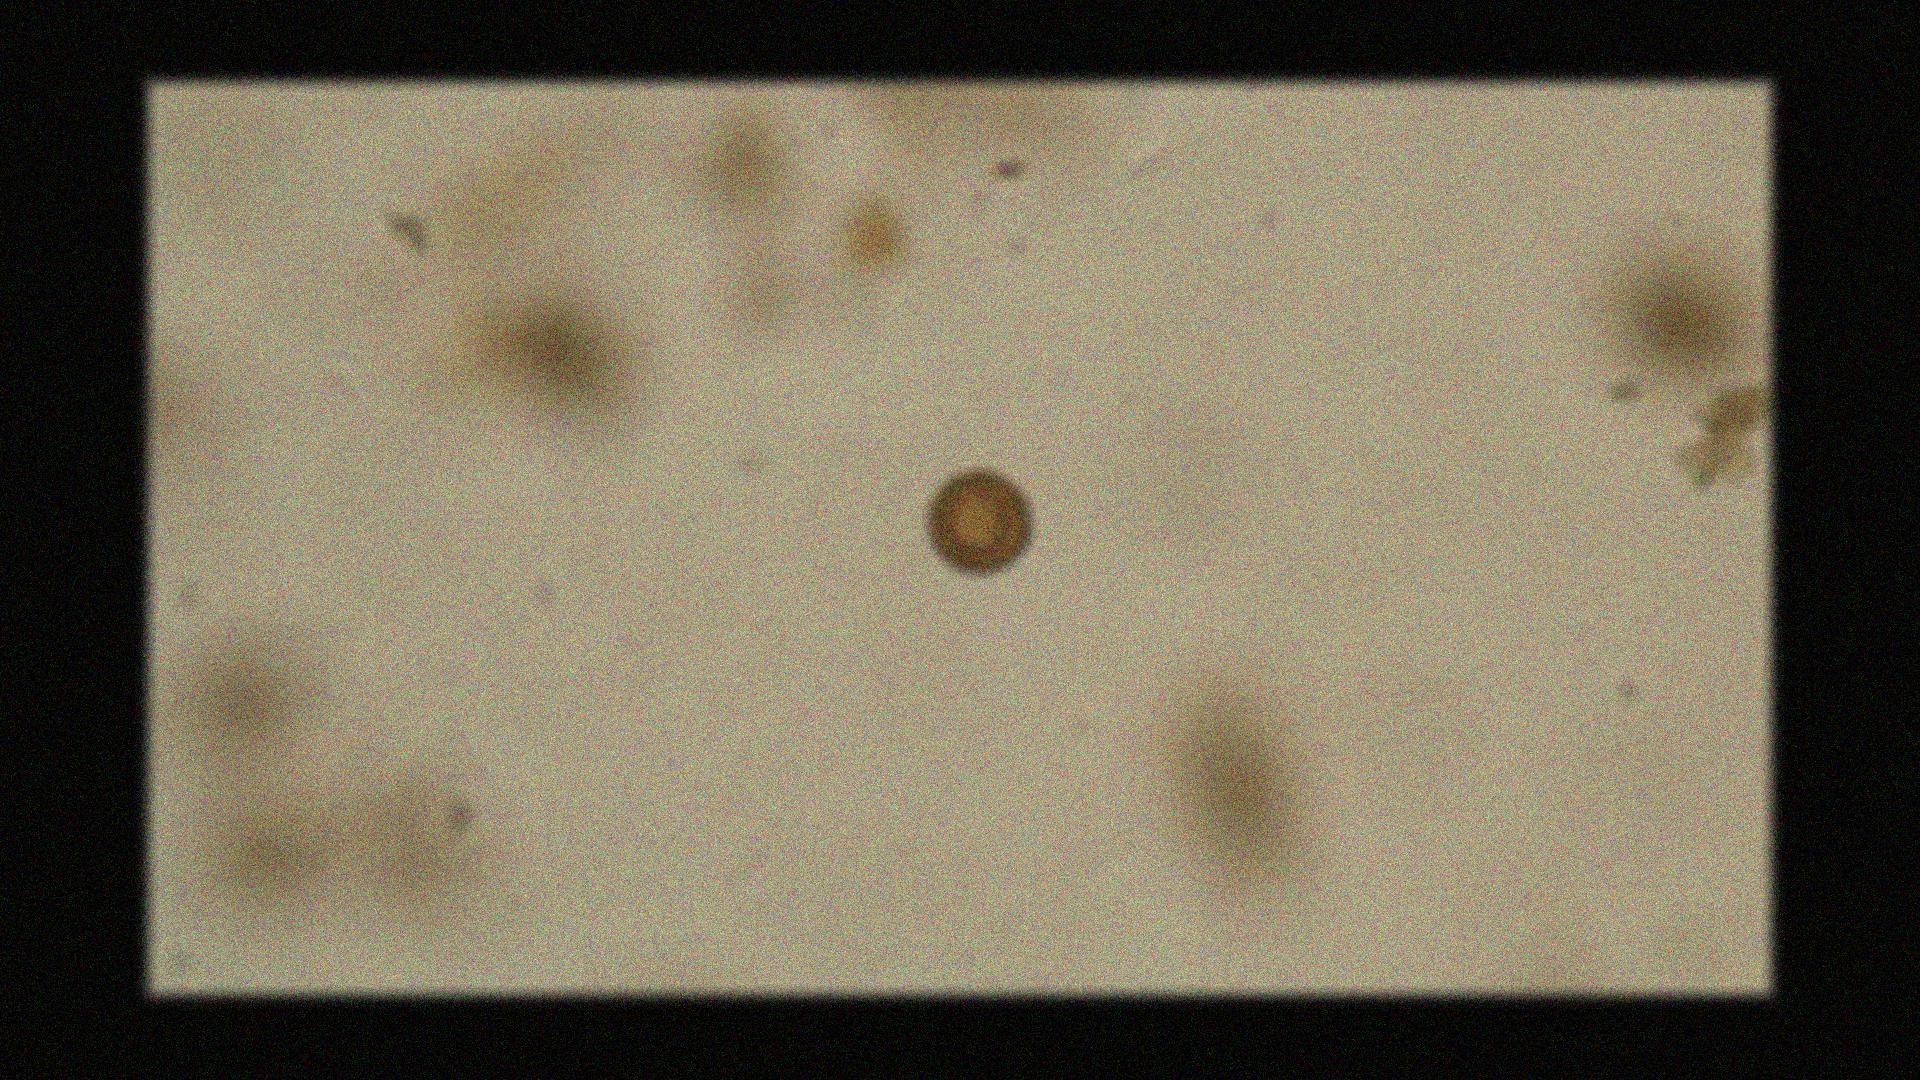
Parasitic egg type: Taenia spp. egg